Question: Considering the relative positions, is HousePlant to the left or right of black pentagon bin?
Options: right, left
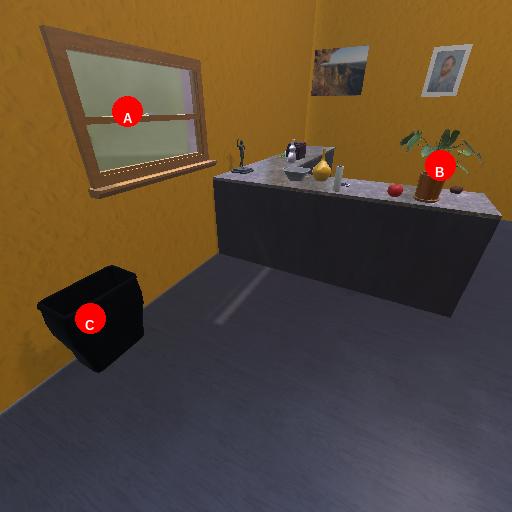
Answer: right